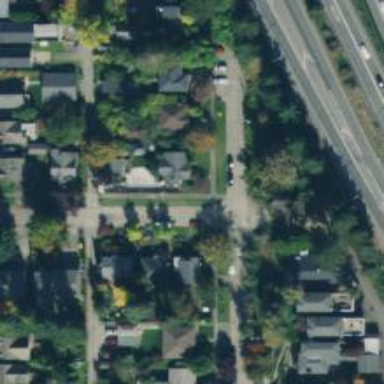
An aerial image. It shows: Residential road with separate sidewalk.